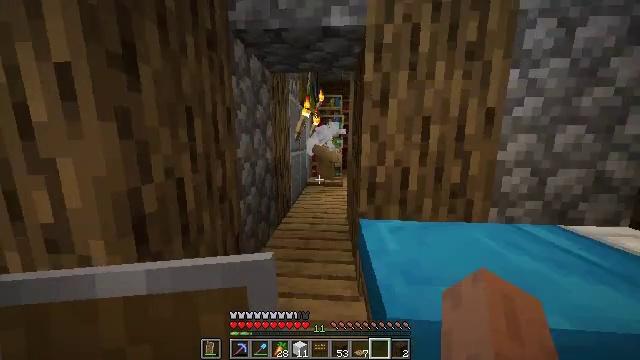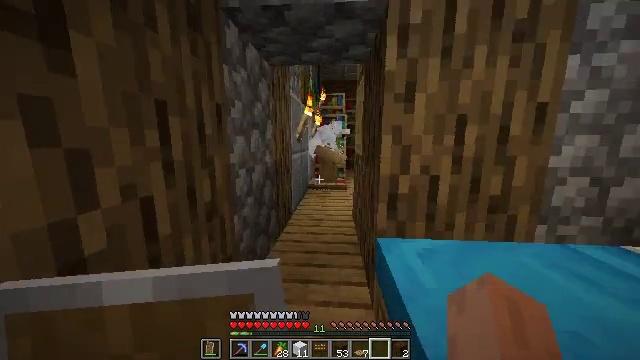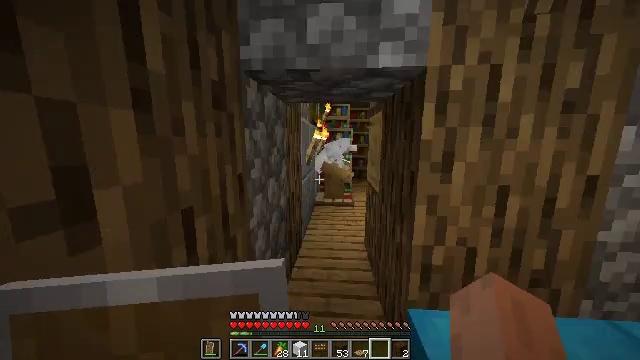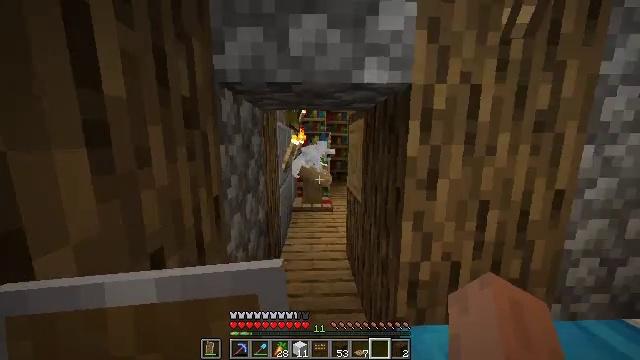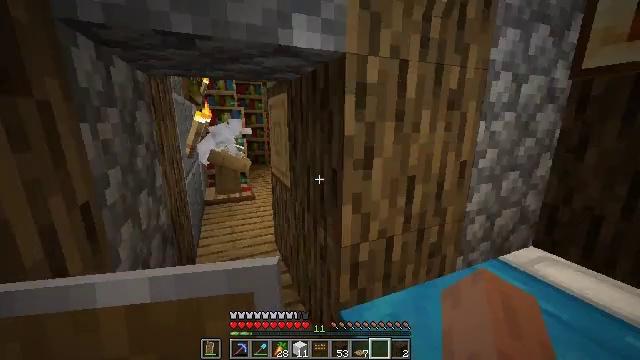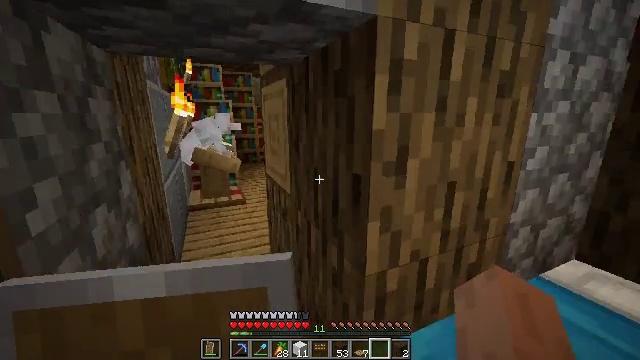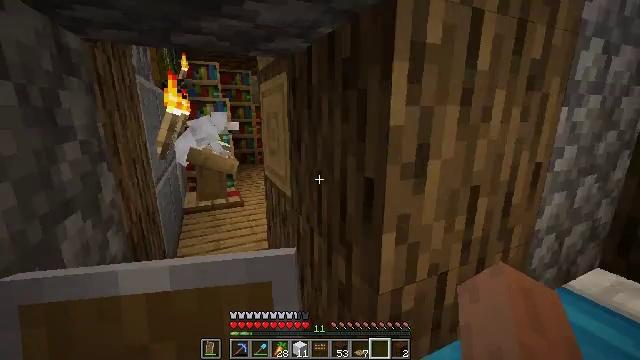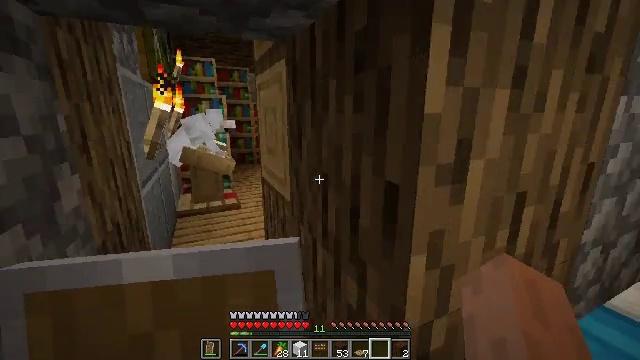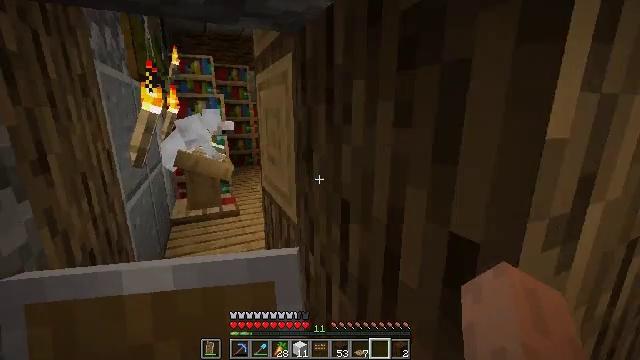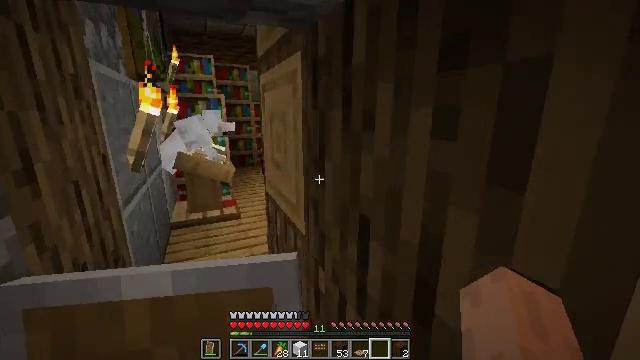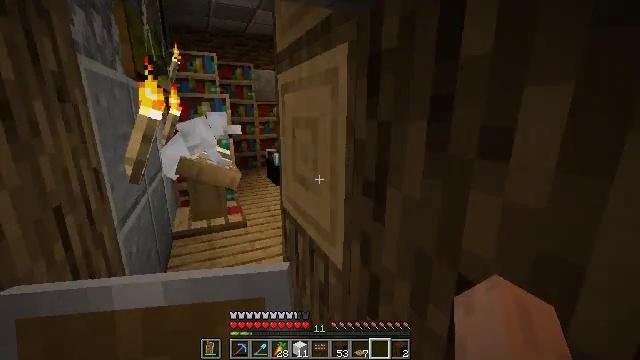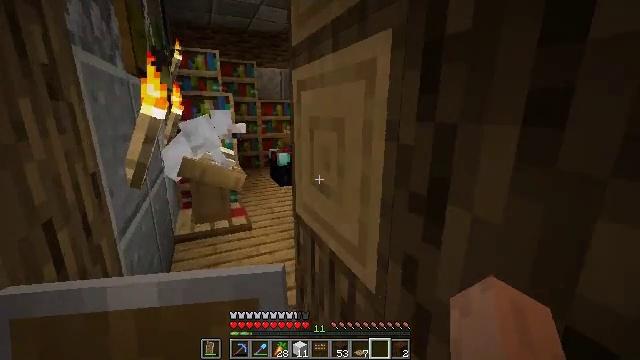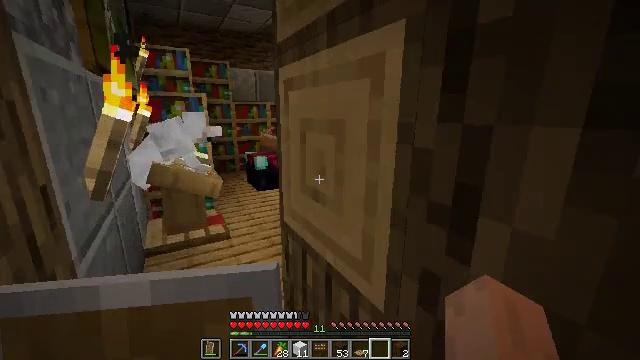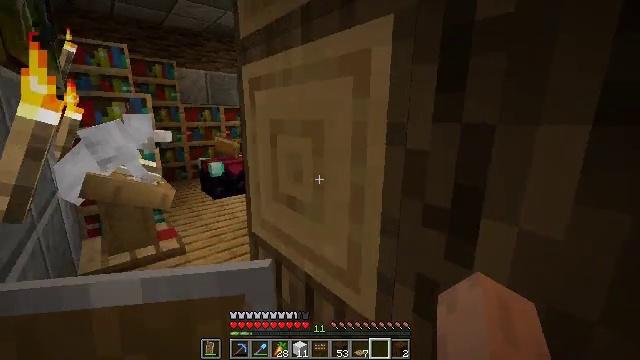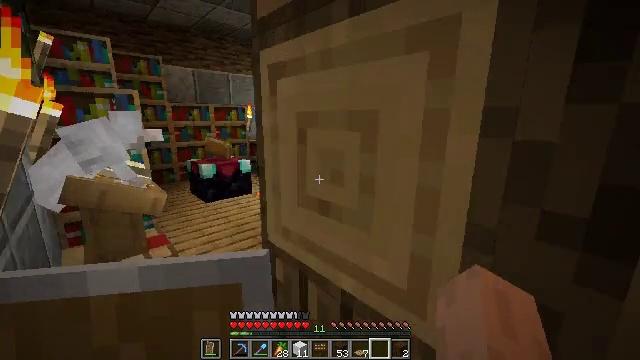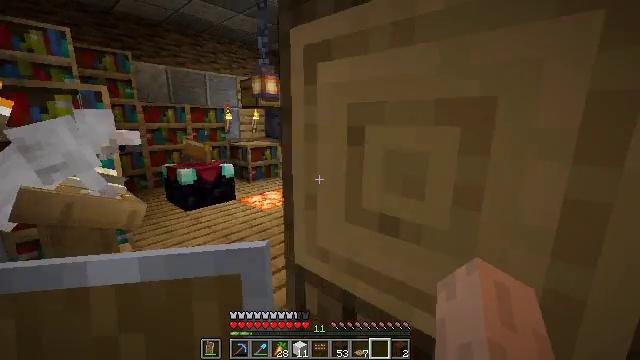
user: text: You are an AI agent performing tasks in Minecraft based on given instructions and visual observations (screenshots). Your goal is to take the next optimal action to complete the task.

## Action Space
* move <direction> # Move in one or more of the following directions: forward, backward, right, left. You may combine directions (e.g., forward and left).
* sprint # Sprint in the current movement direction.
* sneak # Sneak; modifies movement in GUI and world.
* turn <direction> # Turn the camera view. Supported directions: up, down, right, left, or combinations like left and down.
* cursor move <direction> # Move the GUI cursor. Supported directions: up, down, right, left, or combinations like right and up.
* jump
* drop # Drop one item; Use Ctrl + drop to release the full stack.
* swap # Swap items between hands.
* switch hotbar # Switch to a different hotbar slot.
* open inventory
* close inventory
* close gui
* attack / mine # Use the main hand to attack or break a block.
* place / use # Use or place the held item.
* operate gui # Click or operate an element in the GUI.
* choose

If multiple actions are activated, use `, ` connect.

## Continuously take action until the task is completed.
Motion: motion action
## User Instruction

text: Produce coal using the crafting interface.
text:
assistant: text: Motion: move forward and move left
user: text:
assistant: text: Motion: move forward and move left
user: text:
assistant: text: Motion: move forward, turn right
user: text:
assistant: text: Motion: move forward, turn right and down
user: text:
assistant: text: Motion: move forward, turn right
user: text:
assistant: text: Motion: move forward
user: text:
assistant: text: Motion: move forward
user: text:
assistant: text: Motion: move forward and move left
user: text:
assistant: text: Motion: move forward and move left
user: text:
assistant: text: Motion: move forward and move left
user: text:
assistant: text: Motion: move forward and move left
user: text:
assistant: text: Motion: move forward and move left, turn right
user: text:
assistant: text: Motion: move forward and move left, turn right
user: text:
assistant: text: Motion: move forward and move left, turn right
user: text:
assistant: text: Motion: move forward and move left, turn right
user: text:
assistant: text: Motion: move forward and move left, turn right
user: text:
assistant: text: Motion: move forward, turn right
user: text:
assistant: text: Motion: move forward
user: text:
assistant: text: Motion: move forward and move left
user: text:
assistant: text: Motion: move forward and move left, turn right
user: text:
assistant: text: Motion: move forward and move left, turn right
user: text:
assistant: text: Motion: move forward and move left, turn right and up
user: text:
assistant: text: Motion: move forward, turn right
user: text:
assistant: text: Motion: move forward
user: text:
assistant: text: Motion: move forward
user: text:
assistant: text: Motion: move forward
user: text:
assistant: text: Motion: move forward
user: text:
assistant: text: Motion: move forward
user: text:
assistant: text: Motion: move forward
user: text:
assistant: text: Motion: move forward